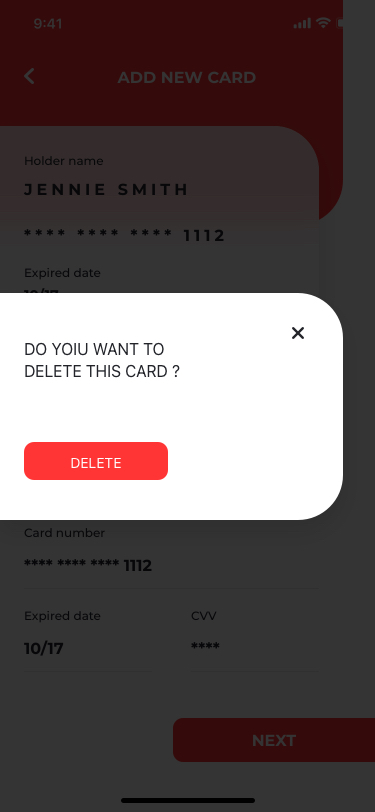
Text in this UI design:
DELETE
DO YOIU WANT TO
DELETE THIS CARD ?